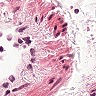
Metastatic tissue present: no